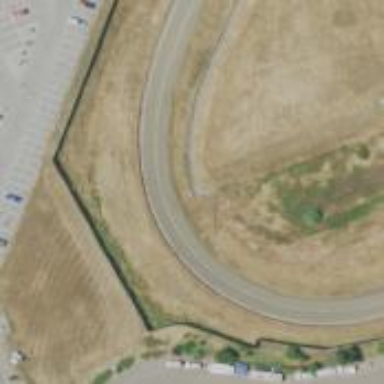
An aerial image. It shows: Raceway for motor sports.